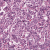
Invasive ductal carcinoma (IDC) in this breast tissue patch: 1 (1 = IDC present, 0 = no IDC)